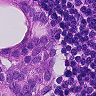
Metastatic tissue present: yes